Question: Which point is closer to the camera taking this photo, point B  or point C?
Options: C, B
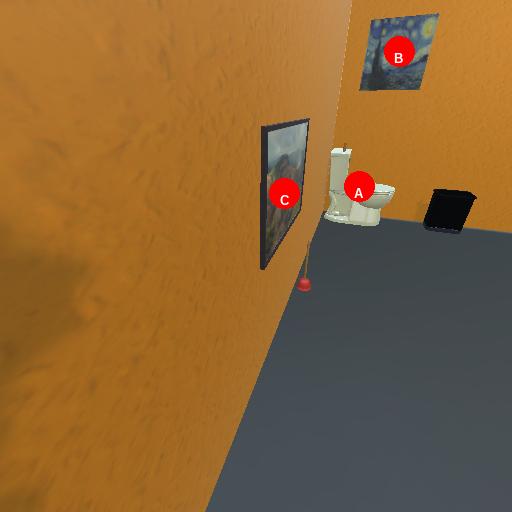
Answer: C